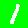
Digit: 1